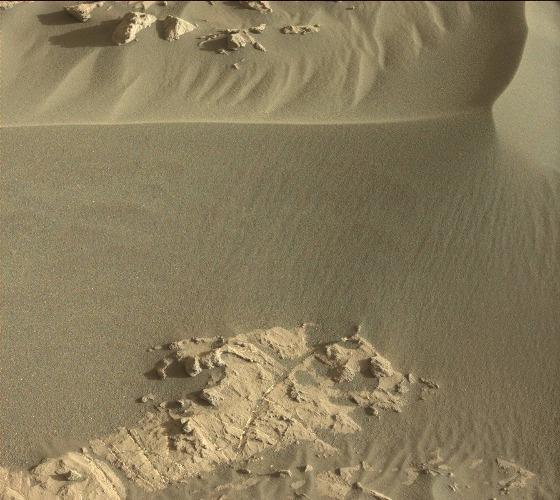
Terrain classes present: Bedrock, Gravel / Sand / Soil, Rock, Shadow